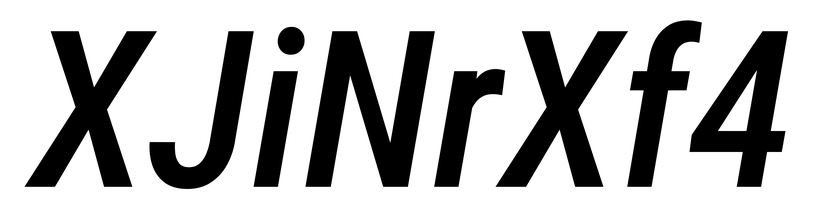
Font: Roboto-Italic_Condensed_Medium_Italic